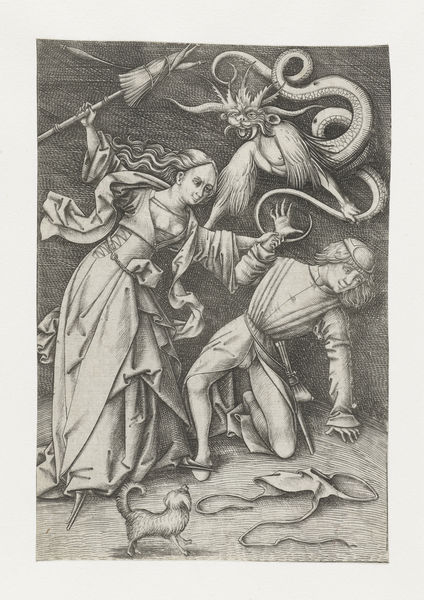
Titel: De boze vrouw
Künstler: Israhel van Meckenem
Standort: Amsterdam
Institution: Rijksmuseum
Schlagwörter: hand, kampf, mann, finger, frau, kleid, zeichnung, hund, haube, mütze, arm, falten, boden, haare, stock, schürze, bein, besen, fallen, druck, streit, schlange, dämon, teufel, mittelalter, sturz, heilige, schlagen, drachen, drache, spindel, hexe, barbara, handgelenk, hure, packen